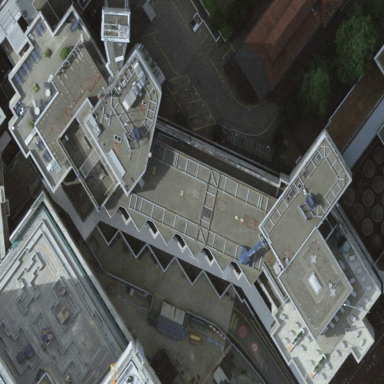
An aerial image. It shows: Section of hospital building.